Question: I'm working on making a editable flowchart and I'm having a lot of issues conceptually with Qt. I've tried many different ways of implementing classes ranging from 'QTreeWidget', 'QTableWidget', and using just a bunch of easy 'QPushButtons'.
Ideally I'd like to have a setup where I can right click on each piece of the flow and edit it. In addition to having a drag and drop feature to rearrange the objects in the flow. Trying to find a class/group of classes I can use together to achieve this has been a struggle.
What classes would work the best for this application; specifically GUI classes? The actual content of the editing shouldn't be relevant to the GUI I'm looking for suggestion or methods I may have missed. Aside from the functionality, it doesn't have to look that fancy; rectangles and straight lines would suffice.
So far I know how to use and implement contextMenus, and regular Menus to contain all the actions I'll need, but now I need to find a model and view that is compatible with my plans and can hold the data. (That's the easy part; I have my own self made class for that)
I'm new to Qt and C++. (Not new to object orientated programming, just the different syntax and API.)
The sort of flowchart I'm looking for is this:

Or you can just google 'flowchart' (Taken out of context and I don't need colors)
Thanks in advance. I haven't found a solution that I understand yet; or that uses Qt hardcoding. Any suggestions are appreciated.
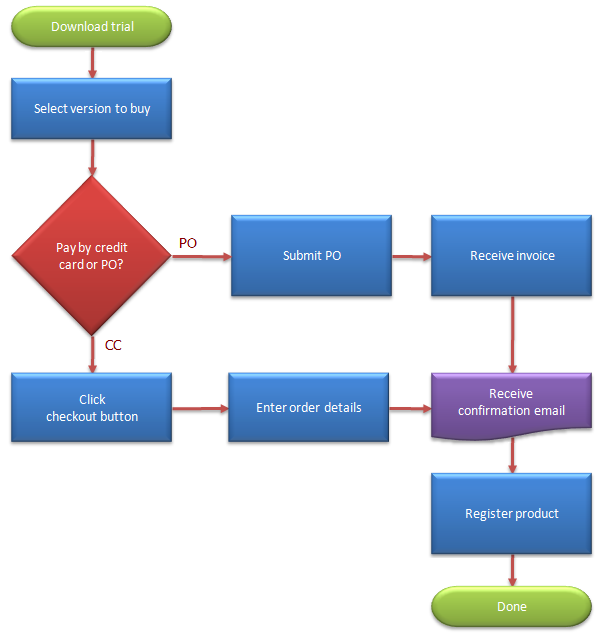
Answer: There is a <URL> which uses the Graphics View framework to make flowchart diagrams. It is an application in which you can add flowchart shapes and text and connect the shapes by arrows. The shapes, arrows, and text can be given different colors, and it is possible to change the font, style, and underline of the text.
You can take a look at the code and see how to create custom graphics items and handle mouse events and movement of items.